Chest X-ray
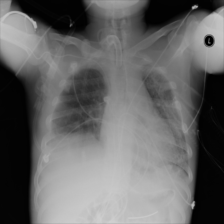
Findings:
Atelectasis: negative
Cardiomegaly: negative
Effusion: negative
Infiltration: negative
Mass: negative
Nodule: negative
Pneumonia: negative
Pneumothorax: negative
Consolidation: negative
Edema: negative
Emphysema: negative
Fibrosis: negative
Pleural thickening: negative
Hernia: negative